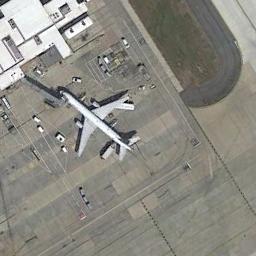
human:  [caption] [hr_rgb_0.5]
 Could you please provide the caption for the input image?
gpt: An airplane was parked  on the airport beside the building .

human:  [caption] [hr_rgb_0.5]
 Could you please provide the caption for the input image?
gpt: A plane parked next to the white terminal and some cars around it .

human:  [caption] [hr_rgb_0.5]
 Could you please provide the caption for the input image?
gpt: An airplane stopped next to the terminal .

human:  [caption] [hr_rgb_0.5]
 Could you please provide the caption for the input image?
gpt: An airplane parked at the gate and the airport's roof was white .

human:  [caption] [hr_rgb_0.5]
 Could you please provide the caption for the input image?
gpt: Many cars are between an airplane and a building .